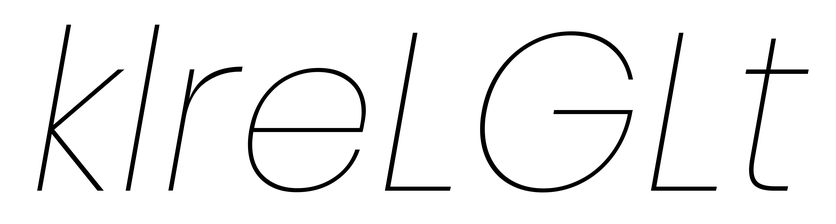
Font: Poppins-ThinItalic